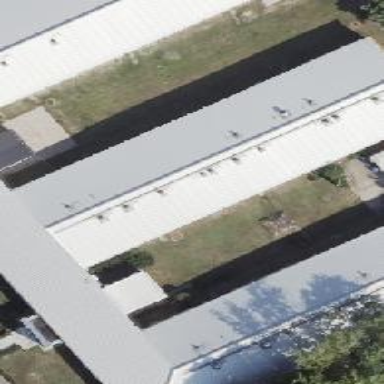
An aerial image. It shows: Commercial building with gabled roof.